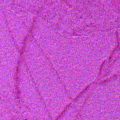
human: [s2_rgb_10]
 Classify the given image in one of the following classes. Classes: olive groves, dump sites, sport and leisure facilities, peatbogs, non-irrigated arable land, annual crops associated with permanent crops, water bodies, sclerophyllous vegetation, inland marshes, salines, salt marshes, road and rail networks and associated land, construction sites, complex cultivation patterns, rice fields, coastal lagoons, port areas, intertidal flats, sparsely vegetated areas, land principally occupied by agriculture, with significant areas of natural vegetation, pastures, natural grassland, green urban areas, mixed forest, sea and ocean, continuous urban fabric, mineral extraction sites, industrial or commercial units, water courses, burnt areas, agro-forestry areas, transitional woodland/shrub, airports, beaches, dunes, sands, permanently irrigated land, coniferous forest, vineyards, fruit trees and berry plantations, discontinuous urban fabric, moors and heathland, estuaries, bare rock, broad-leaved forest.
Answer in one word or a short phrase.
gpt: sea and ocean